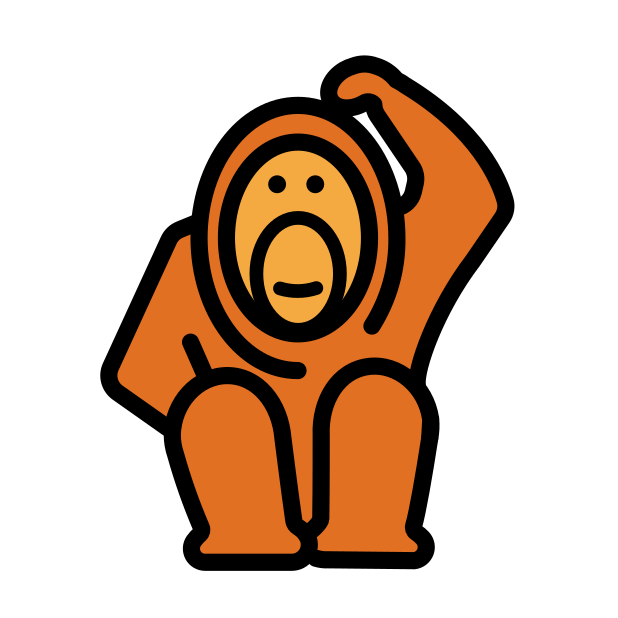
Emoji: 🦧
Name: orangutan
Unicode: 0x1f9a7